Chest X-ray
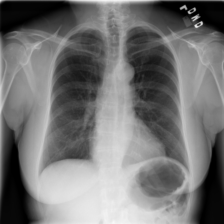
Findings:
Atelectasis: negative
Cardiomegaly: negative
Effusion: negative
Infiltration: negative
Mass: negative
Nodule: negative
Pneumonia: negative
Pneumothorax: negative
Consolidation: negative
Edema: negative
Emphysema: negative
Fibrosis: negative
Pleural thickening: negative
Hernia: negative